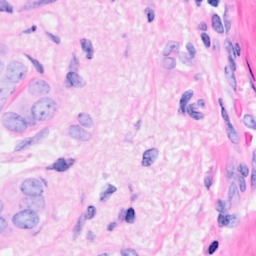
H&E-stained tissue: Breast